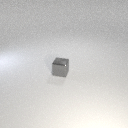
small gray metal cube